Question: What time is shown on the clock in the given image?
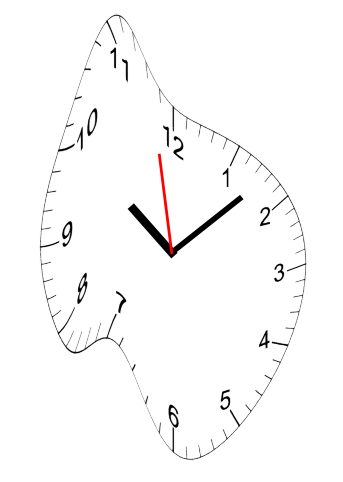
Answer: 10:07:58